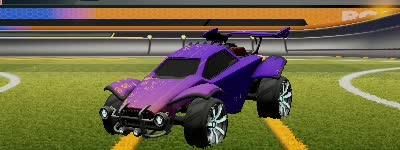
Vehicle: octane